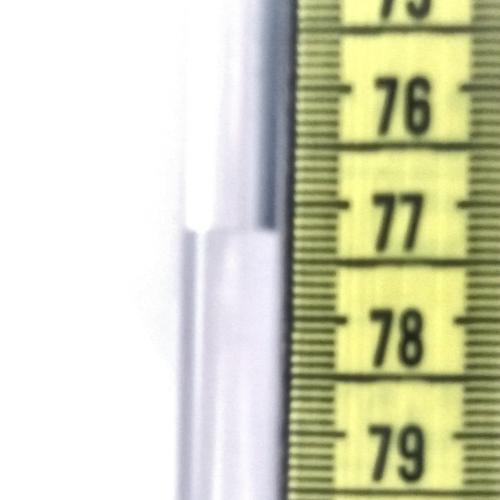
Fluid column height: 77.3 cm